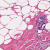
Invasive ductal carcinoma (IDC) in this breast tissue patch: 0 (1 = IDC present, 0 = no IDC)